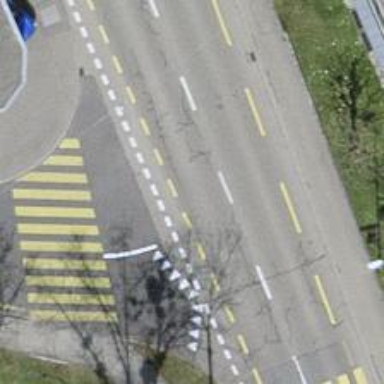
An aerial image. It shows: Road with "give way" sign.